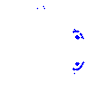
Particle: proton